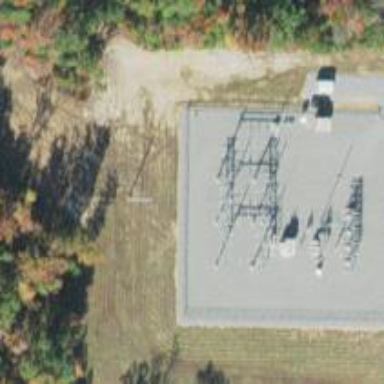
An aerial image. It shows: Power substation.